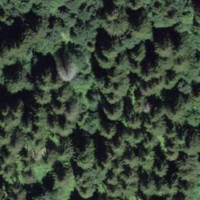
EUNIS habitat code: 43
Species observed at this site:
Lamium galeobdolon